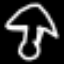
Label: mushroom